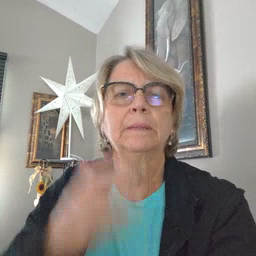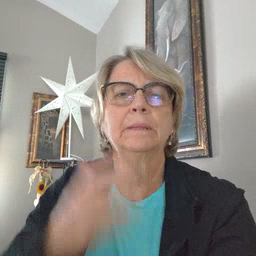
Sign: child